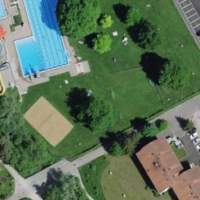
EUNIS habitat code: 53
Species observed at this site:
Corvus corone